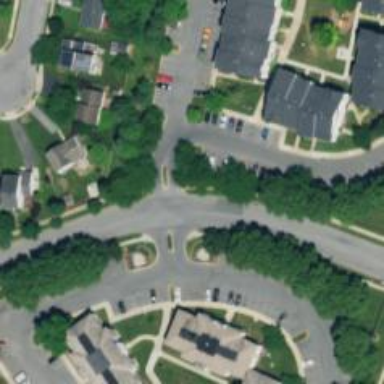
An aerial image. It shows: Residential road.